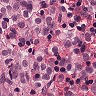
Metastatic tissue present: yes